Field crop: maize
Growth stage: 2
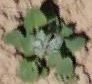
Species: chenopodium